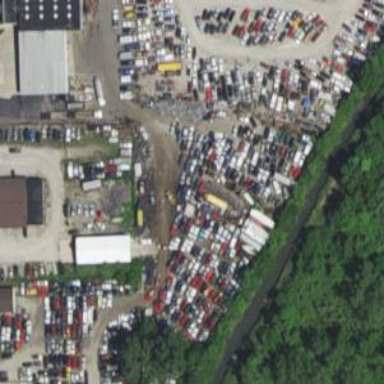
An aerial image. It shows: Scrap yard located in industrial area.